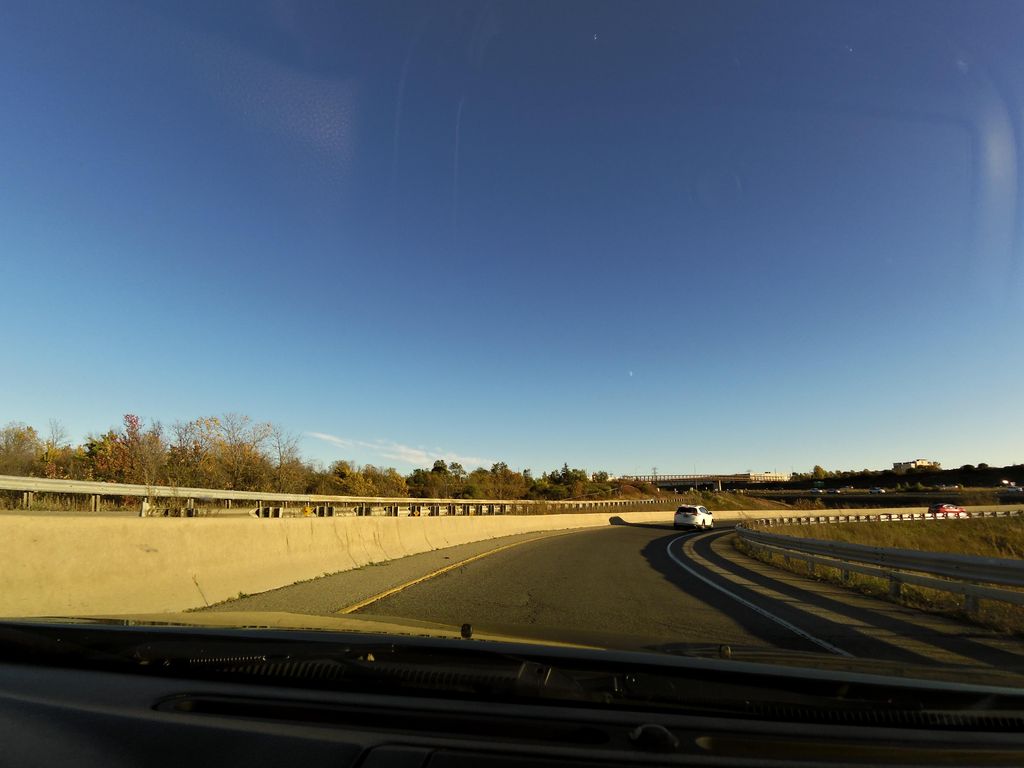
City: hamilton